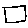
Label: square